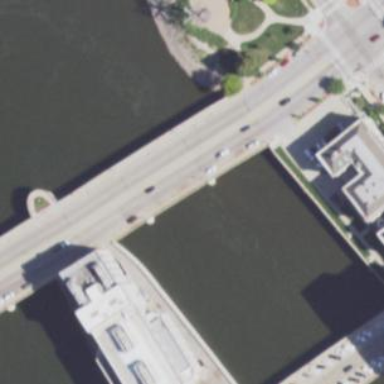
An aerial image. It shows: Concrete pedestrian bridge.